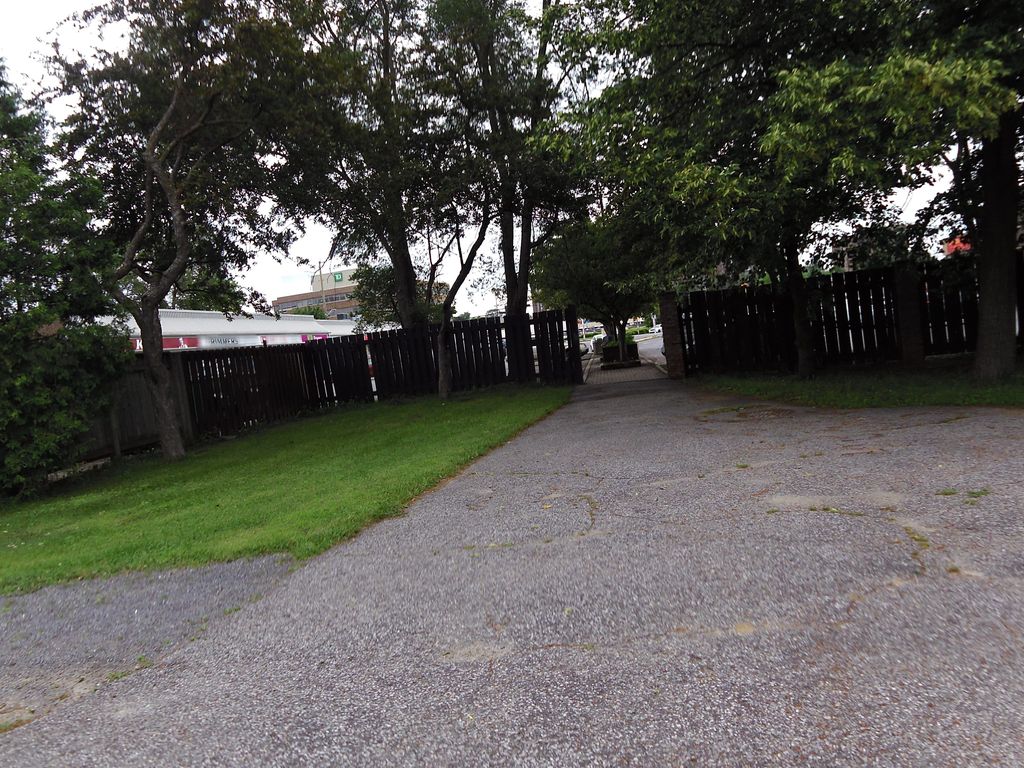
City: ottawa-gatineau